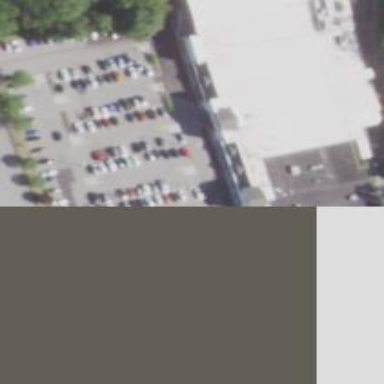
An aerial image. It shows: Retail building.